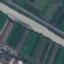
Land use / land cover class: River